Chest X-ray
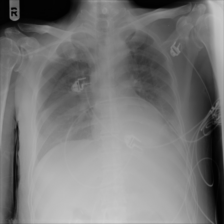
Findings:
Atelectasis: negative
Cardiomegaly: negative
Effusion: positive
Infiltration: positive
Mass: negative
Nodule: negative
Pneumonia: negative
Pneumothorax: negative
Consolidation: negative
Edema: negative
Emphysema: negative
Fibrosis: negative
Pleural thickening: negative
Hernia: negative